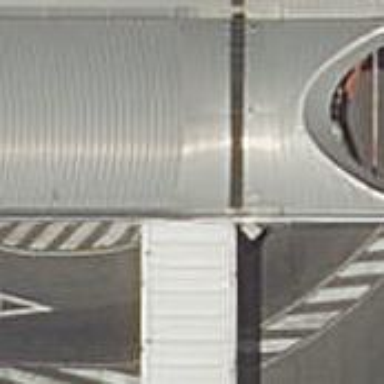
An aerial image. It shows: Airport gate.